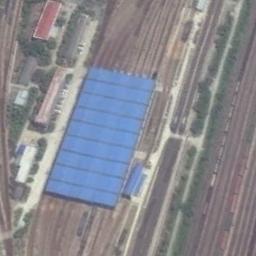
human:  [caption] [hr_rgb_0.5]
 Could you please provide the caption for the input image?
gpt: The railway station has lots of railways and a blue building .

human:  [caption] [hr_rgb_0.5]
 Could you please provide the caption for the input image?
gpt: There are many buildings of different shapes beside the railway station .

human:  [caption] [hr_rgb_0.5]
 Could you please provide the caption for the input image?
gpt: The railway station is on the bare land next to some trees .

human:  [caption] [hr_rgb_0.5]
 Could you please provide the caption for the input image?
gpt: There is a fully equipped railway station in the suburbs .

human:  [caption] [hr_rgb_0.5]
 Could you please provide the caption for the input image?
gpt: There are some green bushes and buildings beside the blue railway station .